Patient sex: F
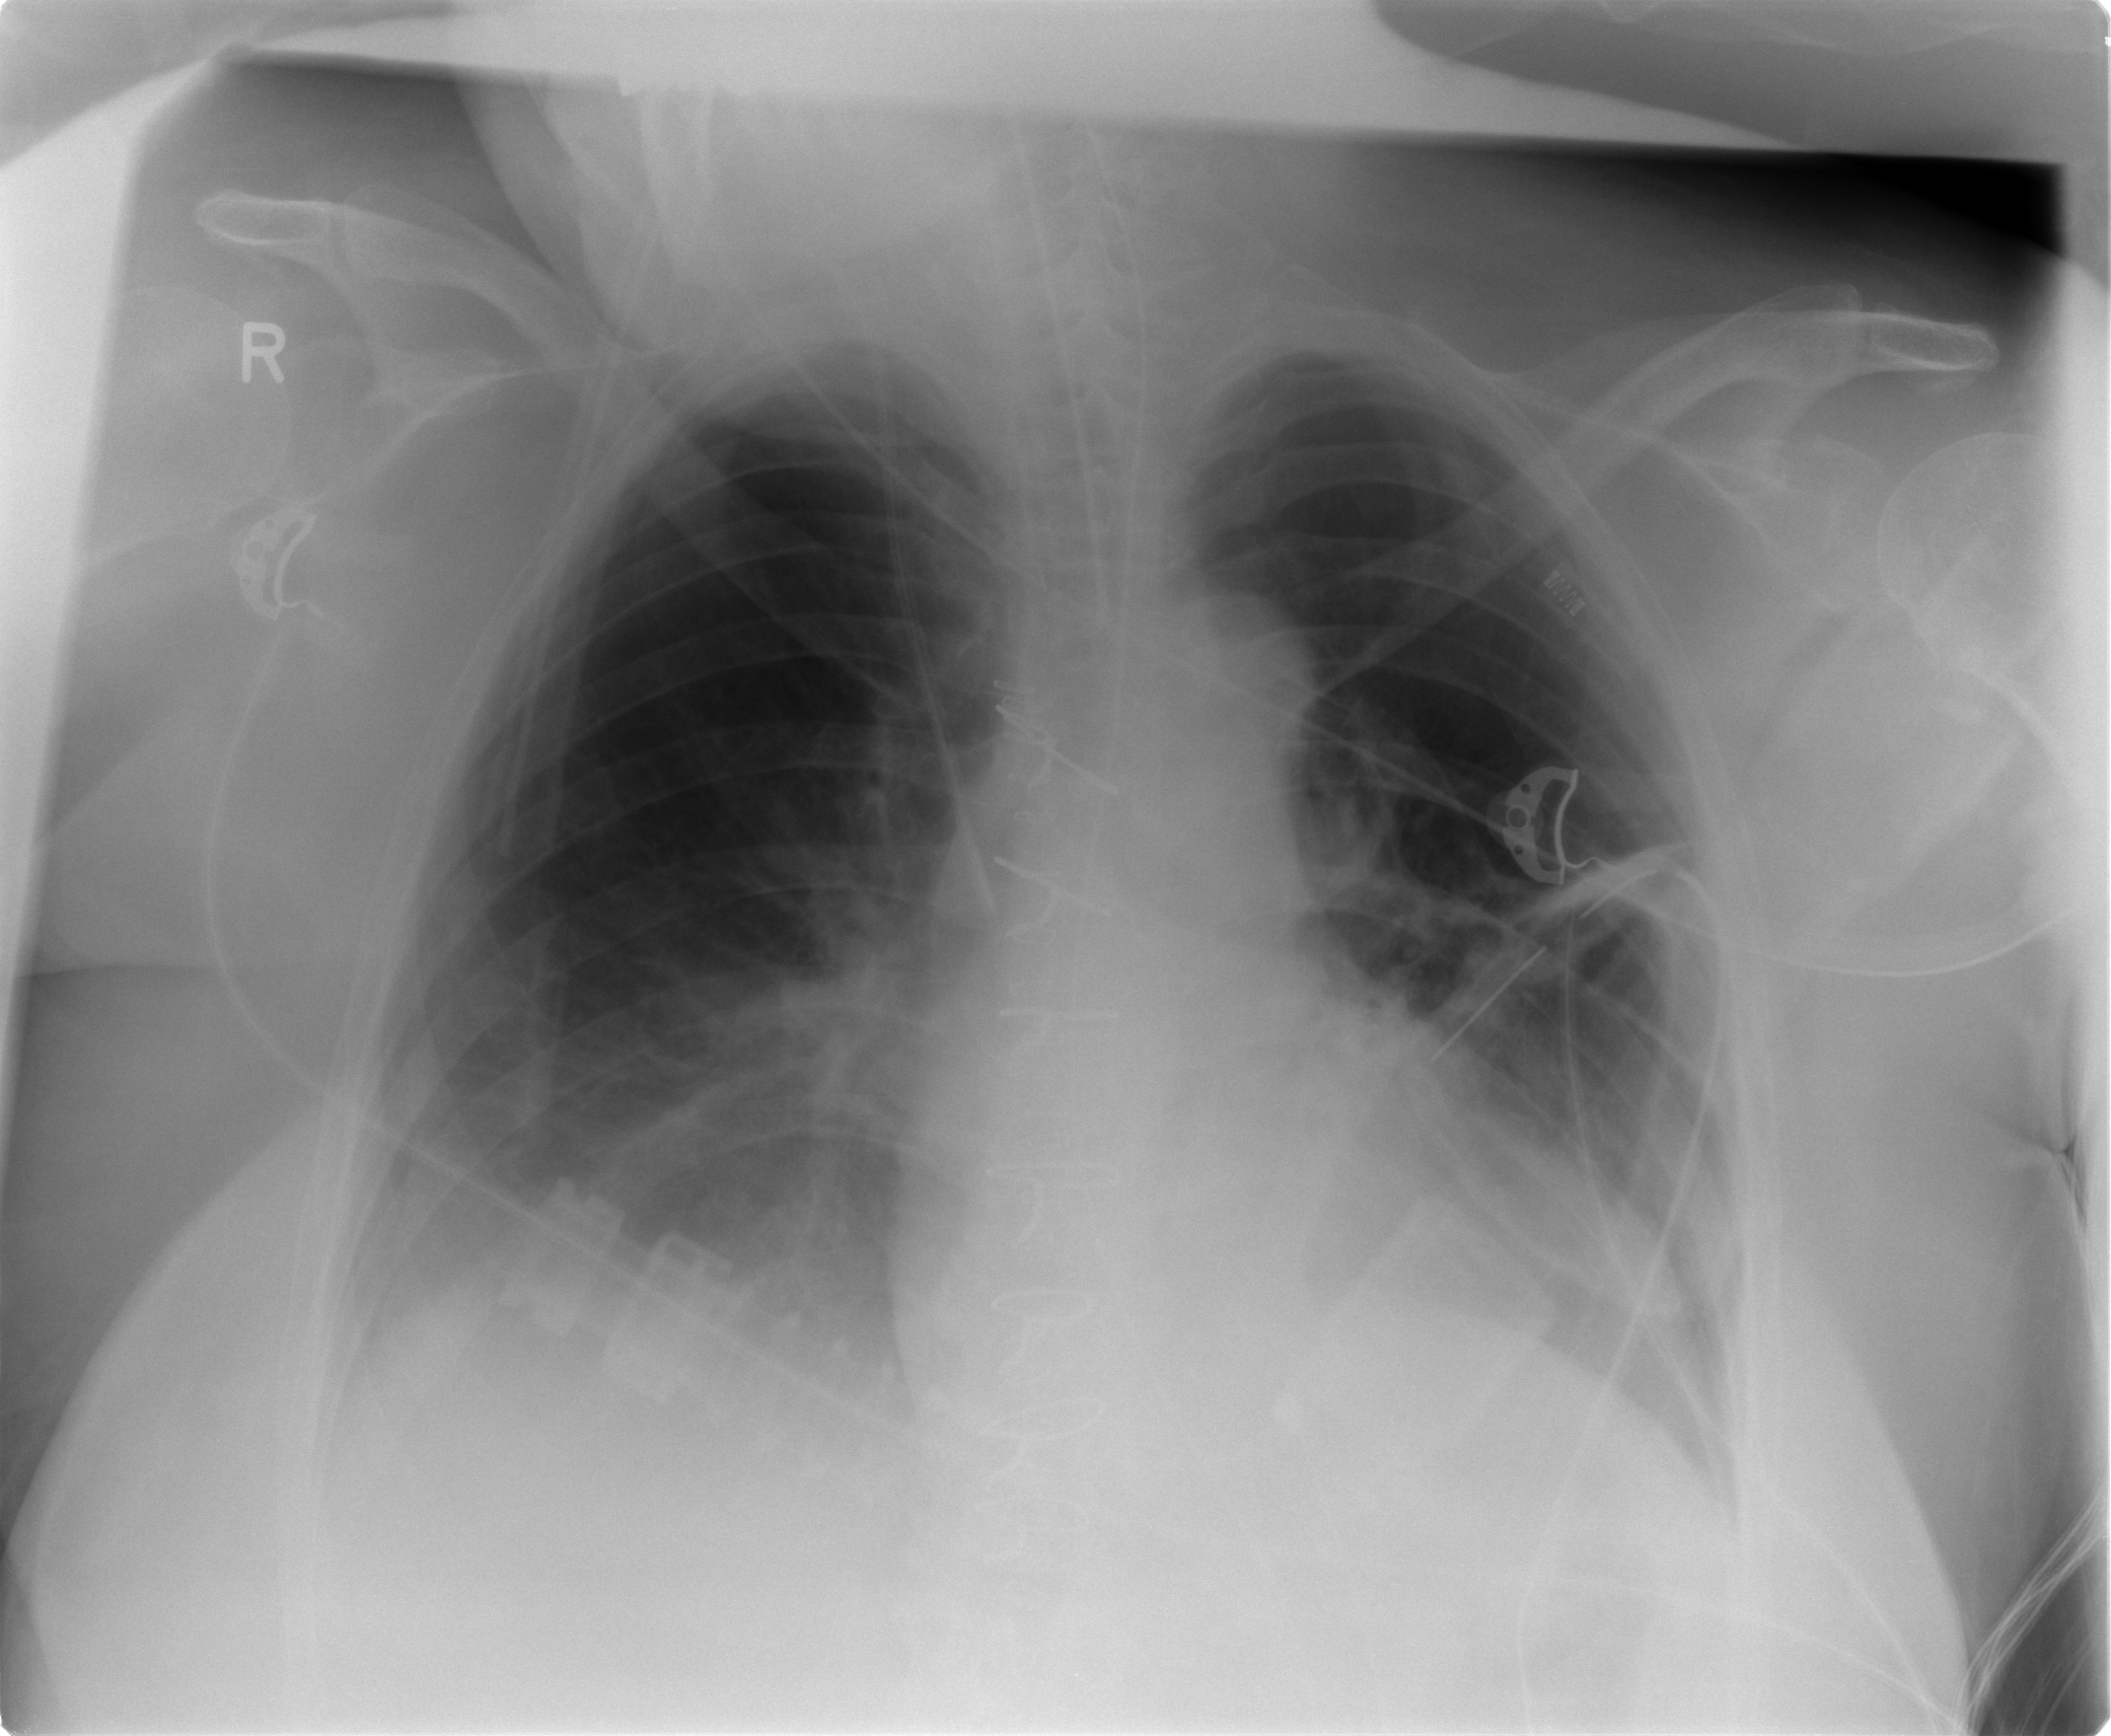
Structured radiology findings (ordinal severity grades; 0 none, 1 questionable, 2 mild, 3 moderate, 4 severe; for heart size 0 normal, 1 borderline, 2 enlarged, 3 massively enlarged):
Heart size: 2
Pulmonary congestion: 2
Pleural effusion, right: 2
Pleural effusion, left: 0
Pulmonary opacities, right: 2
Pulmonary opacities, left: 0
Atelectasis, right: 2
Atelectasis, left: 2